【题型】解答题　【知识点】平面几何　【难度】medium
如图, 已知 $\odot O$ 的半径长为 1, $AB$、$AC$ 是 $\odot O$ 的两条弦, 且 $AB = AC$, $BO$ 的延长线交 $AC$ 于点 $D$, 连结 $OA$、$OC$。

(1) 求证：$\triangle AOB \cong \triangle AOC$。

(2) 当 $BA = BD$ 时, 求 $\widehat{AB}$ 的度数。

(3) 当 $\triangle OCD$ 是直角三角形时, 求 $B$、$C$ 两点之间的距离。

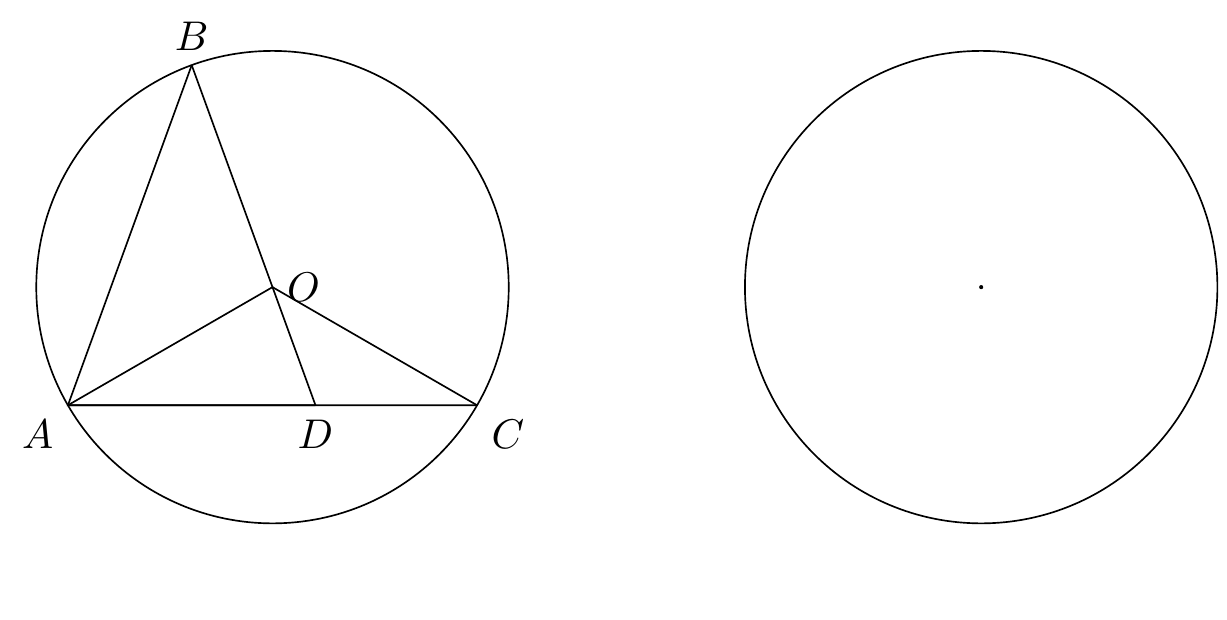
【解答】
解：(1) $\because$ $\odot O$ 的半径长为 1,

$\therefore$ $OA = OB = OC = 1$,

在 $\triangle AOB$ 和 $\triangle AOC$ 中,
$AO = AO$,
$AB = AC$,
$OB = OC$,

$\therefore$ $\triangle AOB \cong \triangle AOC (SSS)$；

(2) 由 (1) 知：$\triangle AOB \cong \triangle AOC$, $OA = OB = OC$,

$\therefore$ $\angle OAB = \angle OAC = \angle OBA$,

$\therefore$ $\angle BAD = \angle OAB + \angle OAC = \angle OBA + \angle OBA = 2 \angle ABD$,

$\because$ $BA = BD$,

$\therefore$ $\angle BDA = \angle BAD = 2 \angle ABD$,

$\therefore$ 在 $\triangle ABD$ 中, $\angle BDA + \angle BAD + \angle ABD = 180^\circ$, 即 $5 \angle ABD = 180^\circ$,

$\therefore$ $\angle ABD = 36^\circ$,

$\therefore$ $\angle AOB = 180^\circ - \angle OAB - \angle OBA = 180^\circ - 36^\circ - 36^\circ = 108^\circ$,

$\therefore$ $\widehat{AB}$ 的度数 $108^\circ$；

(3) \textcircled{\scriptsize 1} 如图, 当 $\angle ODC = 90^\circ$ 时,

$\therefore$ $BD \perp AC$, $OA = OC = 1$, $AB = AC$,

$\therefore$ $AD = DC$, $\angle ODA = 90^\circ$,

$\therefore$ $BA = BC = AC$,

$\therefore$ $\triangle ABC$ 是等边三角形,

$\therefore$ $\angle BAC = 60^\circ$,

由 (1) 知：$\triangle AOB \cong \triangle AOC$,

$\therefore$ $\angle OAC = \angle OAB = \frac{1}{2} \angle BAC = 30^\circ$,

$\therefore$ $OD = \frac{1}{2} OA = \frac{1}{2} \times 1 = \frac{1}{2}$,

$\therefore$ $AD = \sqrt{OA^2 - OD^2} = \frac{\sqrt{3}}{2}$,

$\therefore$ $BC = AC = 2AD = 2 \times \frac{\sqrt{3}}{2} = \sqrt{3}$；

\textcircled{\scriptsize 2} 如图, 当 $\angle COD = 90^\circ$ 时,

$\therefore$ $BD \perp OC$, $OB = OC = 1$,

$\therefore$ $\triangle OBC$ 是等腰直角三角形,

$\therefore$ $BC = \sqrt{OB^2 + OC^2} = \sqrt{1^2 + 1^2} = \sqrt{2}$；

综上所述, $B$、$C$ 两点之间的距离 $\sqrt{3}$ 或 $\sqrt{2}$。
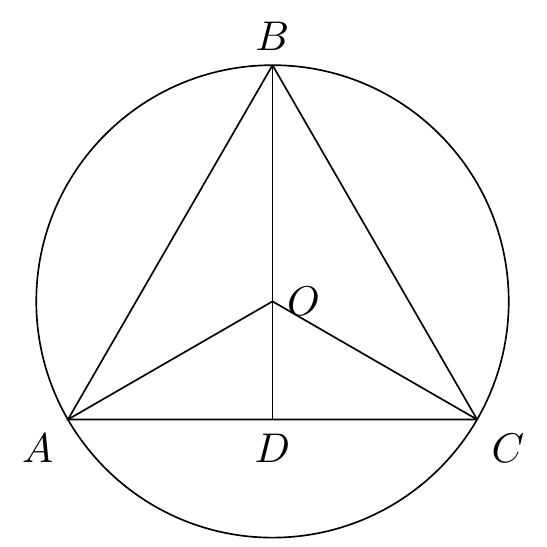
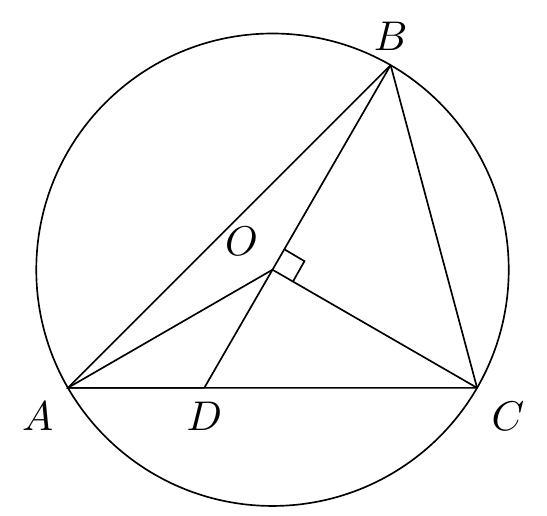